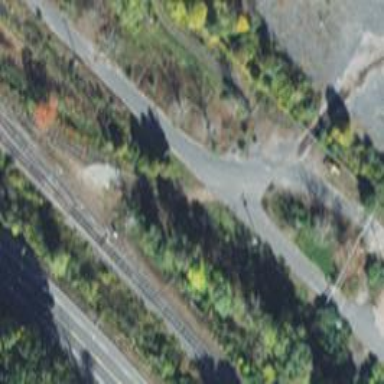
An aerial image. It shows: Disused railway spur.